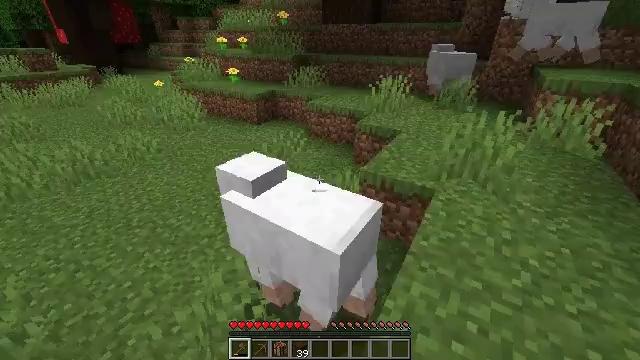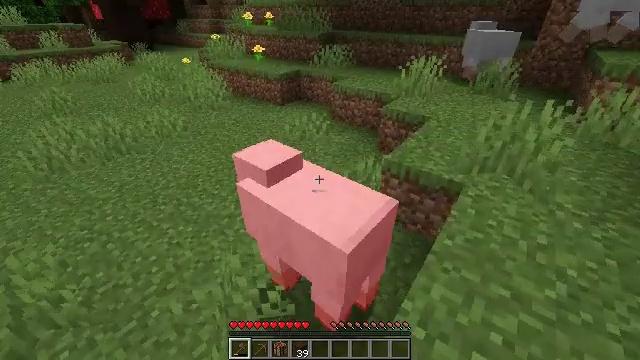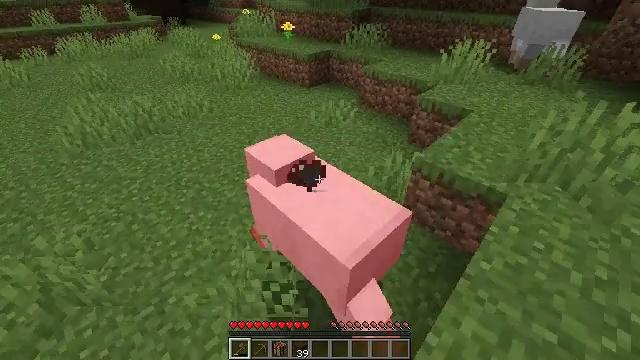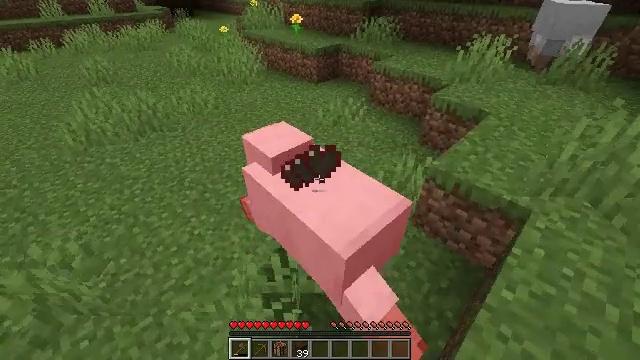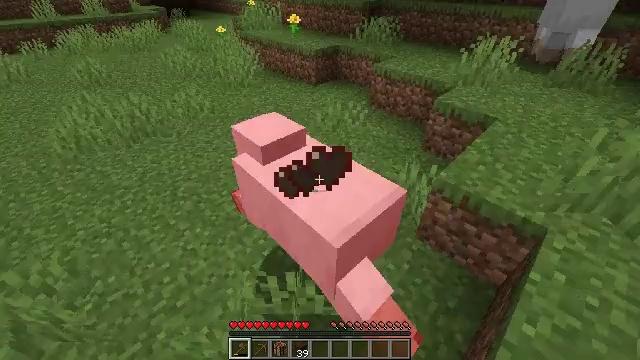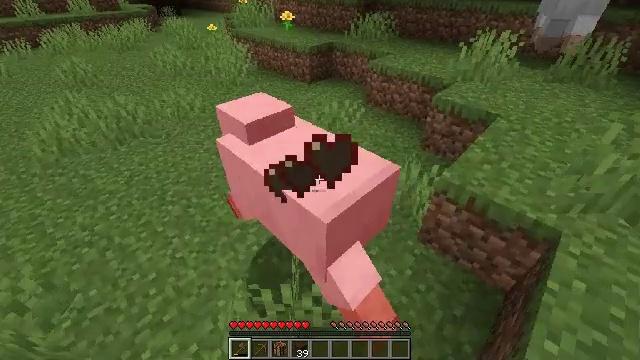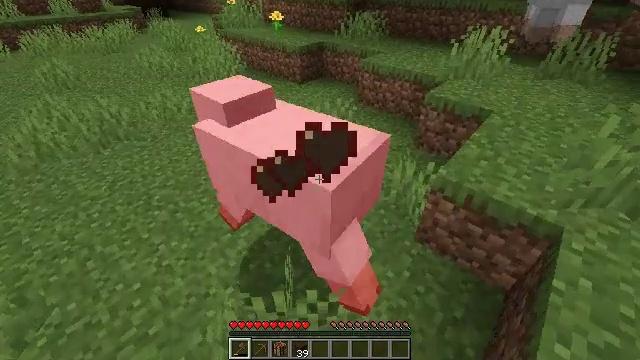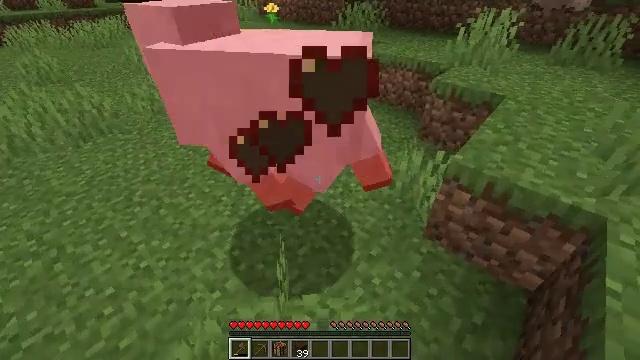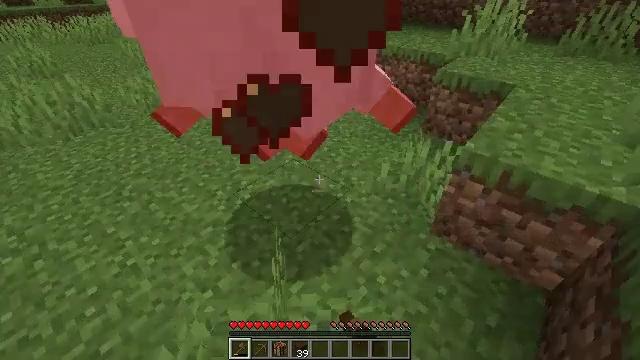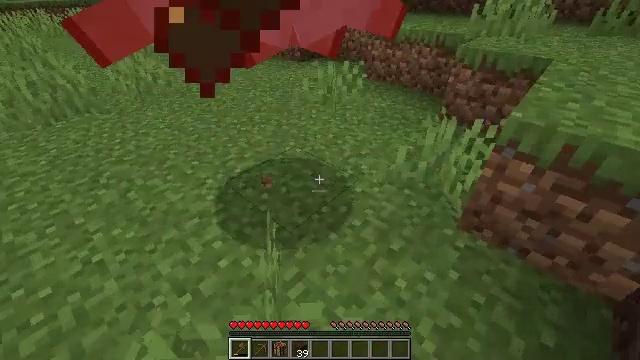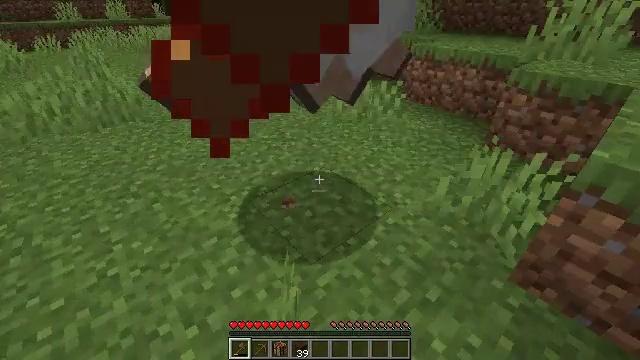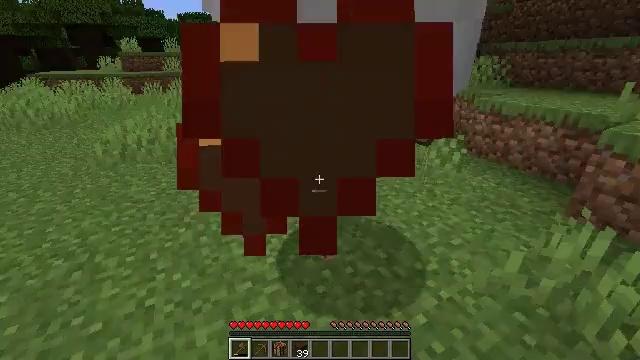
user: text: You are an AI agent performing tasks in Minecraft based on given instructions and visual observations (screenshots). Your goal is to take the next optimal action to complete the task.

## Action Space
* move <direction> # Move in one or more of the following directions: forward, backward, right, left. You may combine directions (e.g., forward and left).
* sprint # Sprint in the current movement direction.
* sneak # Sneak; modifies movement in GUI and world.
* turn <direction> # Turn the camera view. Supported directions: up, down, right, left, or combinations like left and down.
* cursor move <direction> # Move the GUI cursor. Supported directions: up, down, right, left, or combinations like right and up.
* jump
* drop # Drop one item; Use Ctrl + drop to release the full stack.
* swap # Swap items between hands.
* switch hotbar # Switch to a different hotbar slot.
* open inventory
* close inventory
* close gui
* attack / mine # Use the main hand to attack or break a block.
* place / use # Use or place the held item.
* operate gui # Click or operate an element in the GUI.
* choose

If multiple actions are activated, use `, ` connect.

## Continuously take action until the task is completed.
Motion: motion action
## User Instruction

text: Kill the sheep.
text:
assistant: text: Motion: move forward, turn left and down
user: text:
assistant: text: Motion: move forward, turn left and down
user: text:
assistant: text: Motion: move forward, turn left and down
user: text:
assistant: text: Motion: move forward
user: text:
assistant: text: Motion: move forward, turn right
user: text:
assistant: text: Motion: move forward, turn right
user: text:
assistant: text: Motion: move forward, attack / mine
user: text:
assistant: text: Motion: move forward, attack / mine
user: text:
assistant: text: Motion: move forward, attack / mine
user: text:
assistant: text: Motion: move forward, turn left and up
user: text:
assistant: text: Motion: move forward, turn left and up
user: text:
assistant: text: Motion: no_op